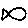
Label: fish